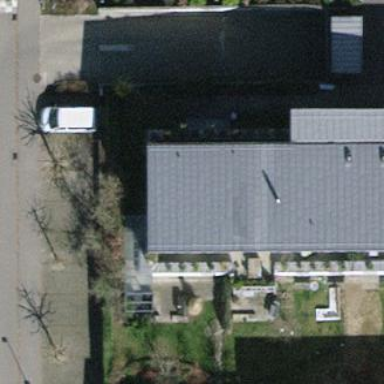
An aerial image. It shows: Building with flat roof.